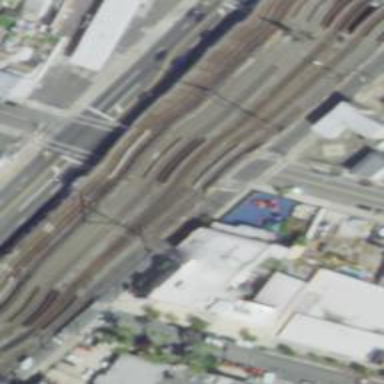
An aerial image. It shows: Railway with electrified contact lines running on embankment.